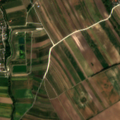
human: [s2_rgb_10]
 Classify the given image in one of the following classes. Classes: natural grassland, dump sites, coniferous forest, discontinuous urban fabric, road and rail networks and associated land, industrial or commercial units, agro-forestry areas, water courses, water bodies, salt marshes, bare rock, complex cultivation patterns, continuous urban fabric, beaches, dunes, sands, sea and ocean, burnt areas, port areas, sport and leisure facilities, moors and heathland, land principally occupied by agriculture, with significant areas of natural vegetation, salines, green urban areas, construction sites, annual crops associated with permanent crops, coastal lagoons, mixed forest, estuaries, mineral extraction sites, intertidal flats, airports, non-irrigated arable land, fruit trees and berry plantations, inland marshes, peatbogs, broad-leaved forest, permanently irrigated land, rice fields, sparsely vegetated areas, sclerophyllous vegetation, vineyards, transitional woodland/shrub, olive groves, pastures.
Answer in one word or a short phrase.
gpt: discontinuous urban fabric, non-irrigated arable land, vineyards, land principally occupied by agriculture, with significant areas of natural vegetation